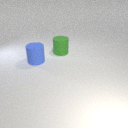
large blue rubber cylinder to the left of large green rubber cylinder